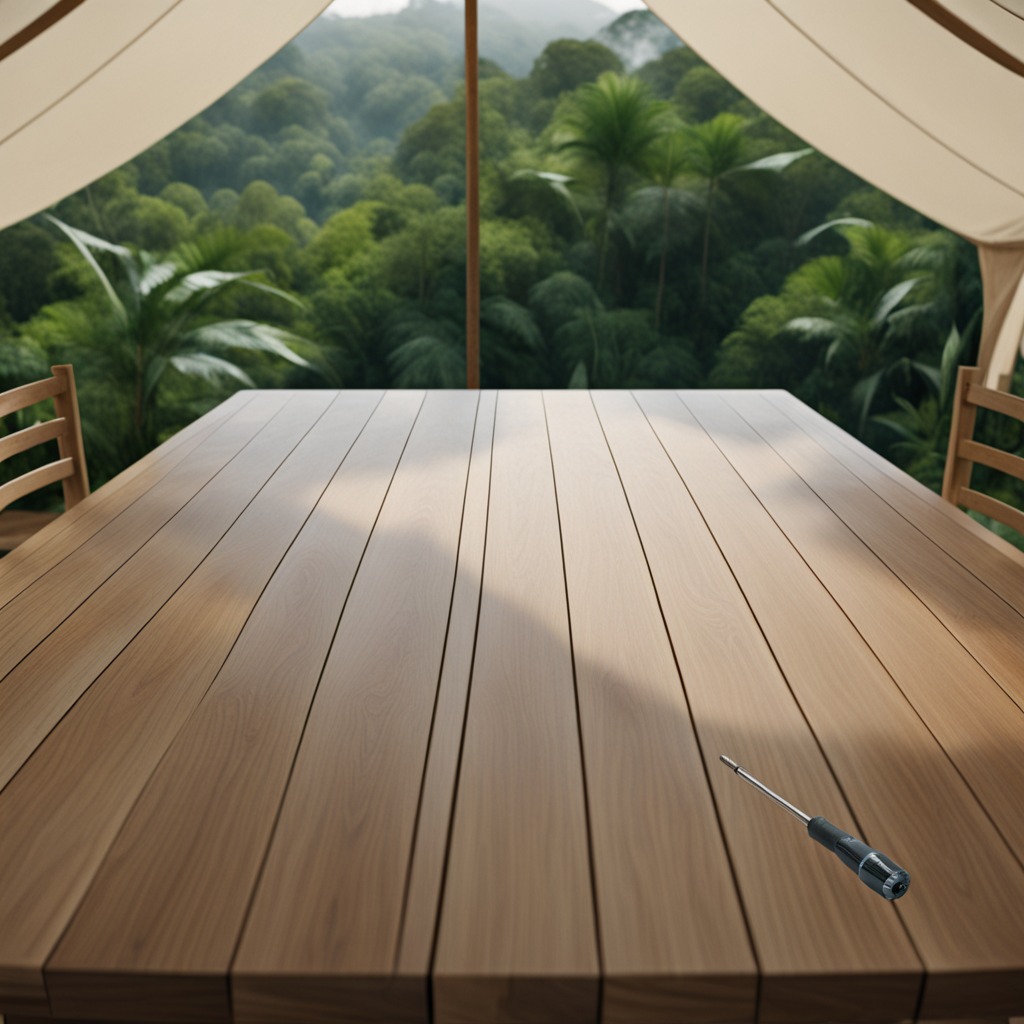
A screwdriver lies on the wooden table in the jungle field workshop tent.